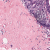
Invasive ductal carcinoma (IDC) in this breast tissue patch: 0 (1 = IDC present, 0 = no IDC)